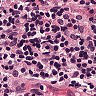
Metastatic tissue present: no